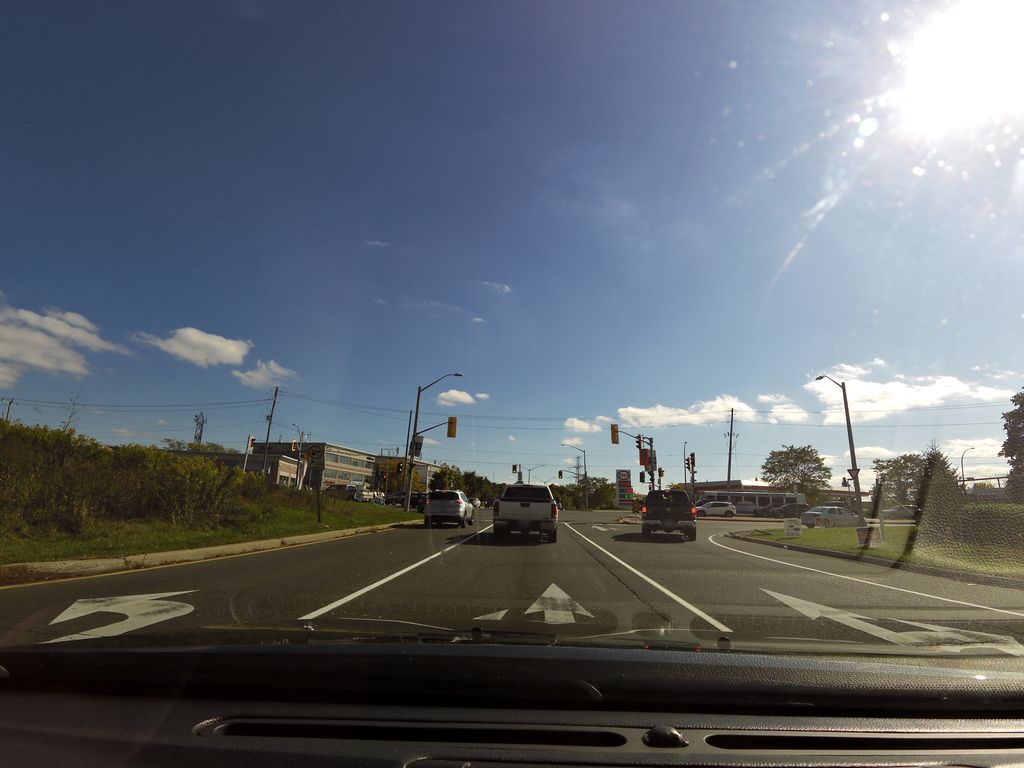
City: hamilton